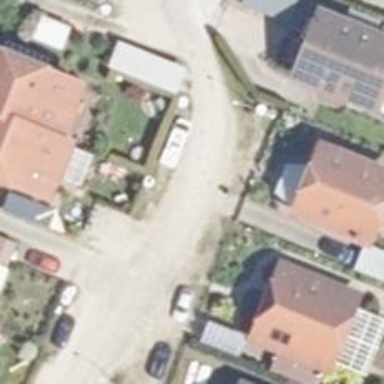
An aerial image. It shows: Gravel residential road.